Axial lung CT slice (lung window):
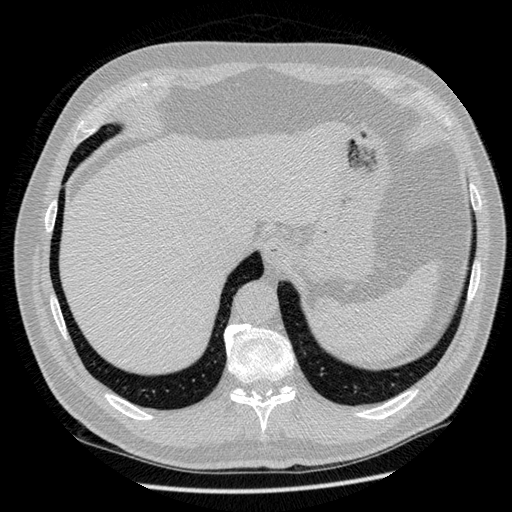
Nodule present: no